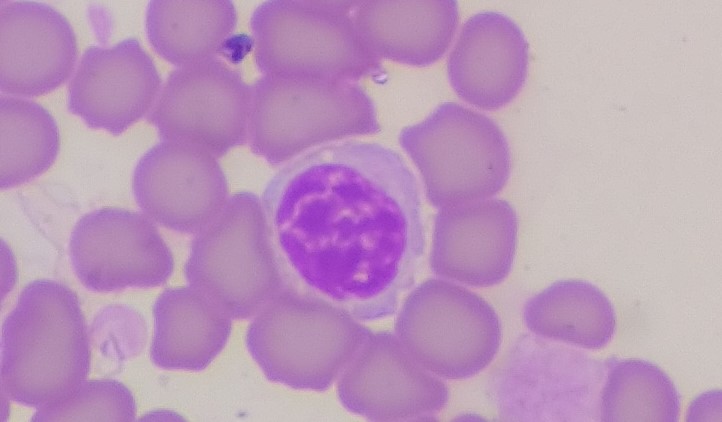
White blood cell type: Lymphocyte